Field crop: maize
Growth stage: 2
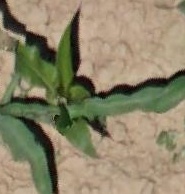
Species: maize